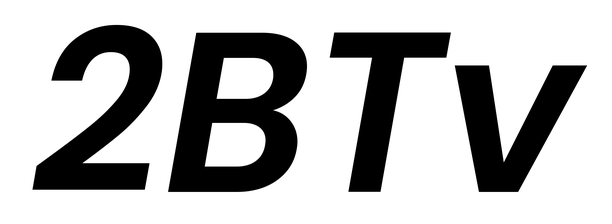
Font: Poppins-SemiBoldItalic